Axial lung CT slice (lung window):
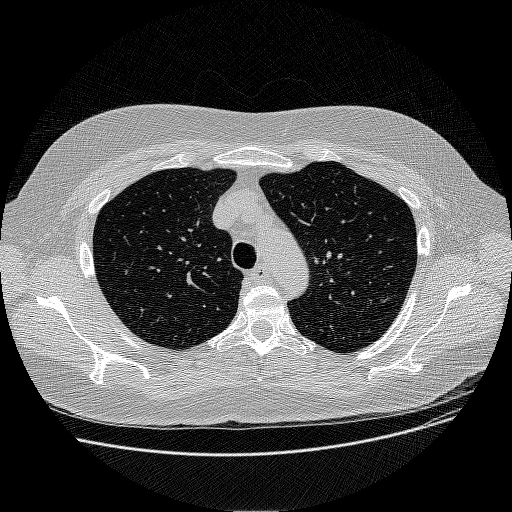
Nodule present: no